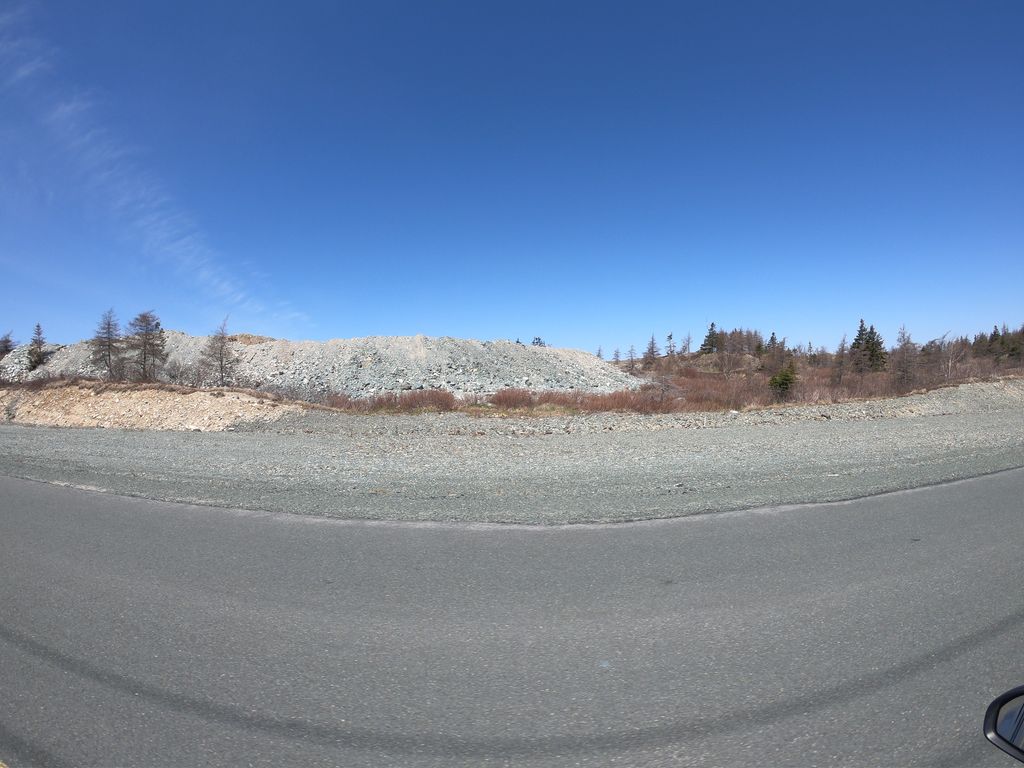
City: st_johns